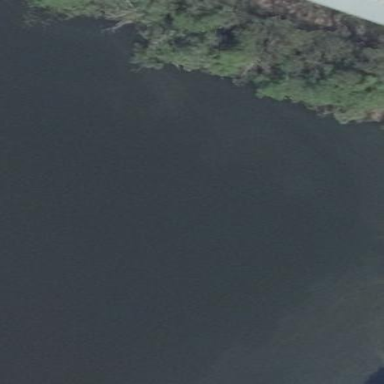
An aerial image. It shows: Lake with natural water.